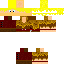
A male human skin with medium skin, wearing blonde long hair dressed in a red hoodie and brown pants, featuring a closed mouth.